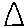
Label: triangle